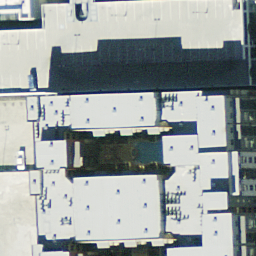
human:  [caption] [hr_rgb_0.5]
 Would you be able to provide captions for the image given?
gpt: There is a swimming pool in the middle of some buildings .

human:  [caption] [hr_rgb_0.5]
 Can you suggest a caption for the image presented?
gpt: There are some buildings with white roofs .

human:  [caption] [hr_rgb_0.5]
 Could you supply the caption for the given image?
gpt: Some buildings with white roofs and a swimming pool is in the middle of them .

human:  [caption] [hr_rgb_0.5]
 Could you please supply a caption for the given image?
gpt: Some buildings and a swimming pool in the middle of them .

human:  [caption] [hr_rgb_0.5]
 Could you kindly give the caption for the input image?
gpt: Buildings and a swimming pool .